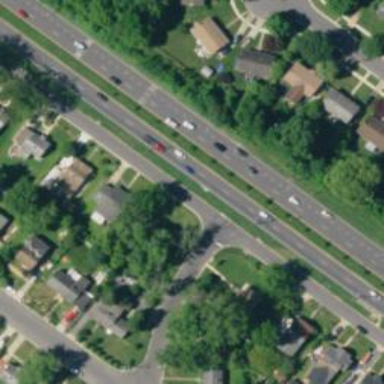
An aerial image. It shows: Residential frontage road.